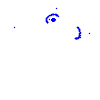
Particle: proton